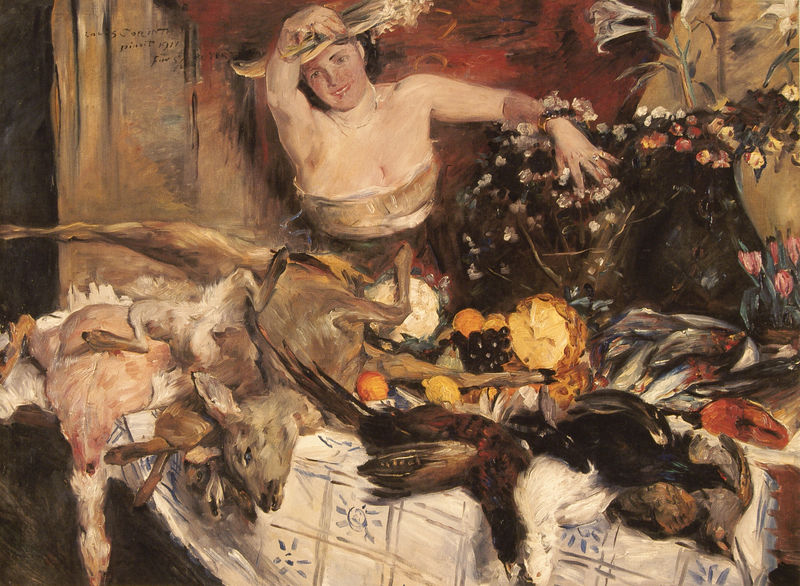
Titel: Großes Stilleben mit Figur, "Geburtstagsbild"
Künstler: Lovis Corinth
Standort: Köln
Institution: Wallraf-Richartz-Museum
Schlagwörter: akt, blau, feder, gemälde, hand, haut, mann, nackt, rubens, vogel, weiß, gelb, grün, impressionismus, mädchen, ausschnitt, blume, blumen, braun, brust, bunt, busen, decolte, frau, grau, holz, hut, hüte, kariert, kleid, kopfbedeckungen, mund, nase, orange, raum, schmuck, schwarz, tisch, tür, zimmer, ölbild, blüte, blüten, dame, obst, rose, rosen, rot, tier, tiere, tuch, beige, expressionismus, fest, malerei, muster, feier, gelage, mütze, mützen, wand, arm, augen, federn, gesicht, mensch, taube, tod, tot, bildnis, holland, niederlande, portrait, porträt, signatur, tischdecke, tischtuch, vorhang, öl, natur, strauch, vieh, vögel, sträucher, haare, decke, innen, person, theater, dekolletee, dekoltee, frontal, lippen, ohren, schultern, genre, blumenkohl, chaos, frucht, früchte, hase, stilleben, stillleben, trauben, vase, fell, hufe, apfel, kopfbedeckung, lächeln, orangen, äpfel, brüste, modell, blumenvase, ente, gans, schwan, kette, herbst, enten, markt, wild, essen, tafel, tulpen, weib, strohhut, monet, manet, brot, strauss, deutsch, oberkörper, ring, freude, blumenstrauss, sträuße, fleisch, roh, schinken, vanitas, lachen, leiber, blut, corinth, geschlachtet, lovis corinth, schaf, schlachten, haufen, geld, gänse, krallen, allegorie, lilie, festmahl, mahl, orgie, jagd, blsu, lustig, lachs, gedeck, fisch, bankett, geflügel, köchin, truthahn, armband, weintrauben, iris, beute, erlegt, fasan, hirsch, reh, rehe, sterben, lust, pfirsich, reichtum, jagdbeute, jagt, opfer, esse, rebhuhn, huhn, küchenstück, käse, pfirsiche, traube, zitrone, lilien, pute, geburtstag, zitronen, handschrift, diana, dekolte, fische, marktstand, ananas, erntedank, hühner, morte, aachen, gedeckter tisch, federvieh, lile, wildbret, mal, freizügig, fruchte, gaben, fülle, ganz, florales, angerichtet, sommerhut, fucht, nmann, gerupft, rebhühner, fleich, jagdtrophäen, aertsen, animaux, fassan, gejahd, sstilleben, stilleben mit dame, tsisch, volaille, völlerei, wildstück, überschuss, bouquets, kagd, tierleichen, scjaf